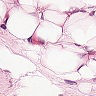
Metastatic tissue present: yes